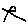
Label: star